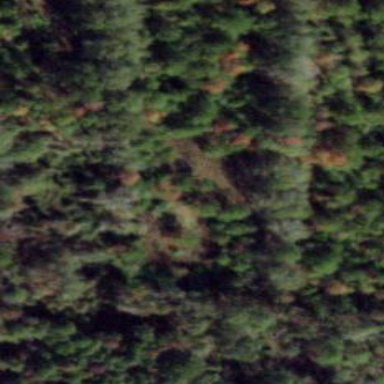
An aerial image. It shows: Needle-leaved woodland.